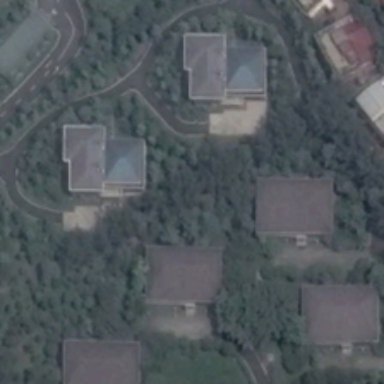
Some buildings and many green trees are in a medium residential area .